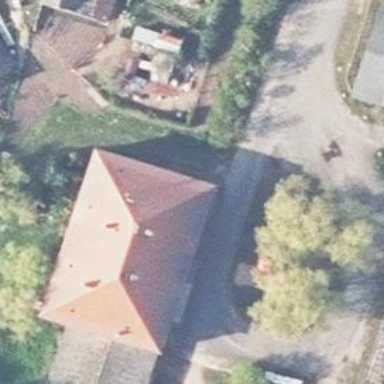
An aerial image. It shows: Historic castle building designed in the style of manor.